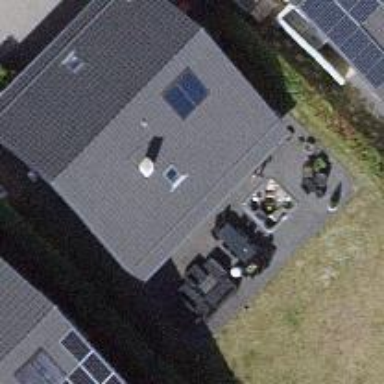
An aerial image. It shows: Simple and straightforward house.